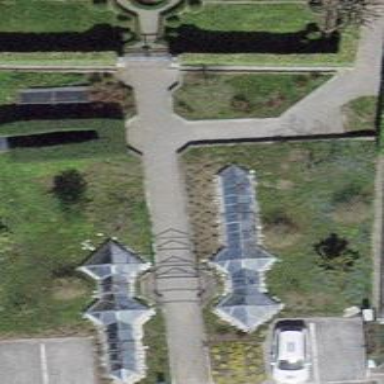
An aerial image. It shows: Rooftop garden designed for leisure and relaxation.